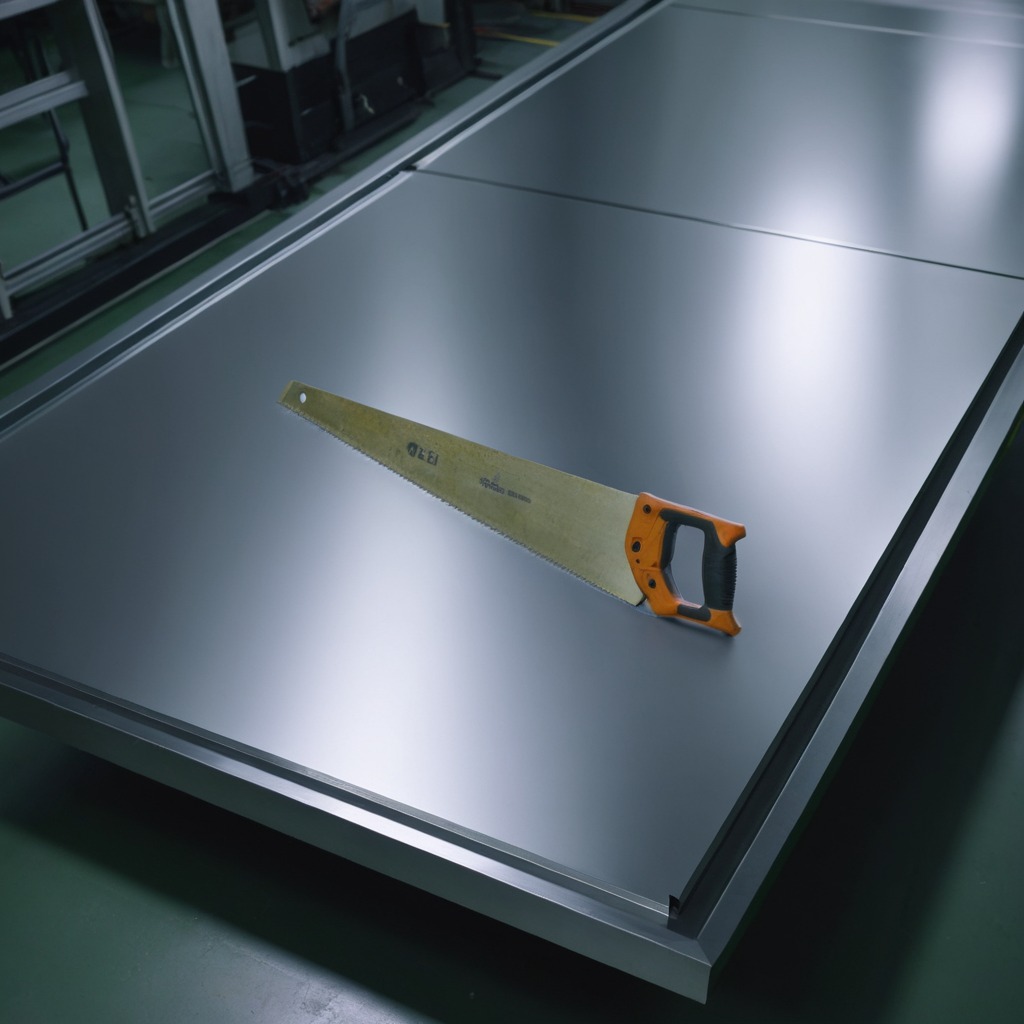
A metal saw is lying on a metal table in a machine shop under fluorescent lights.